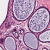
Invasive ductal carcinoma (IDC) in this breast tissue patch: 0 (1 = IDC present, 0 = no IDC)